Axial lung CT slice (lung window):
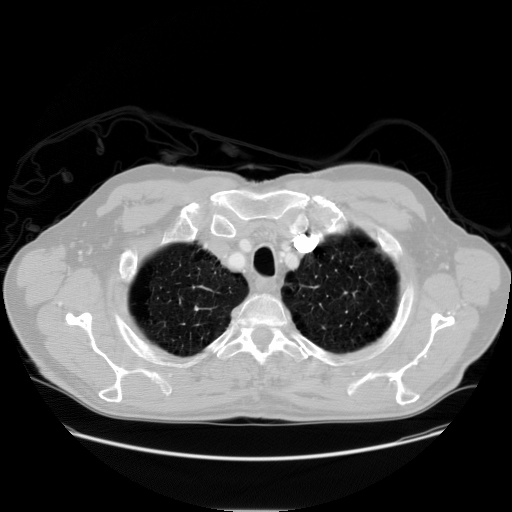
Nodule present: no